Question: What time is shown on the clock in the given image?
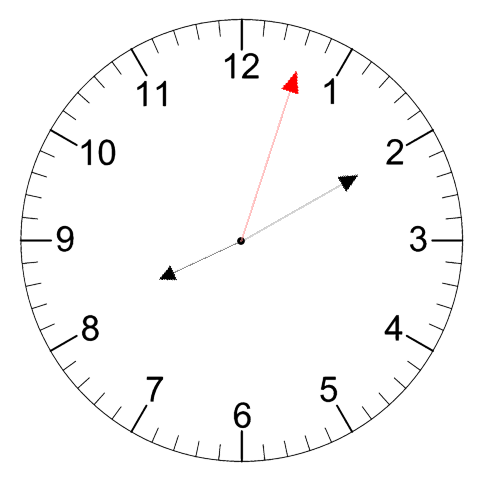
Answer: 08:10:03